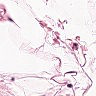
Metastatic tissue present: no